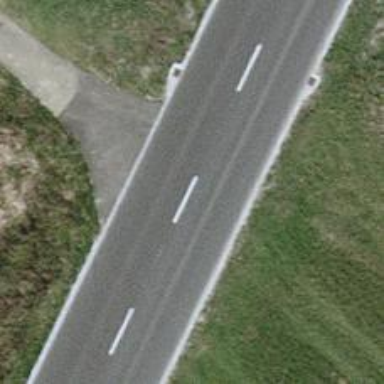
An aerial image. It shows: Asphalt road classified as tertiary.